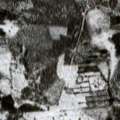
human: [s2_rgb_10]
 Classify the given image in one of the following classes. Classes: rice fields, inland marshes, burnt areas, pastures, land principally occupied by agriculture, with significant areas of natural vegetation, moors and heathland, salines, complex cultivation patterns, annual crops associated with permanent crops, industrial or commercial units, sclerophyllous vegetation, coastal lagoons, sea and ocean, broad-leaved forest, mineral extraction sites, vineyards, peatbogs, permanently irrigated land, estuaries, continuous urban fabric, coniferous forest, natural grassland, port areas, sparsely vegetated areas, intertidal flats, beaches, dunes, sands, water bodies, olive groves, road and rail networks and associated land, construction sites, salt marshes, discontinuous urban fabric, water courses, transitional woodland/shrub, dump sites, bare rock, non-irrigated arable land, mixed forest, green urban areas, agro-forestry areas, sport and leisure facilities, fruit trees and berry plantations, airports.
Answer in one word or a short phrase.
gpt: coniferous forest, transitional woodland/shrub